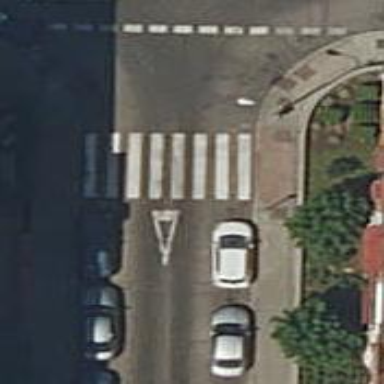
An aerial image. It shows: Uncontrolled zebra crossing on the road.